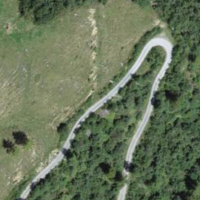
EUNIS habitat code: 32
Species observed at this site:
Vaccinium myrtillus